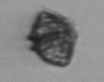
Label: Kryptoperidinium_triquetrum